Question: I am developing desktop application using vb.net and vs2008.
I have a DropDownList that I don't want it interact with use when the info is locked.
But if I disable it, it is greyed out and the text is not easy to read.
Is there any way to make radiobutton like readonly textbox?
I want text of the DropDownList looks black and itself is not clickable.

The above shows a disabled DropDownList with greyed out text and a readonly textbox
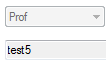
Answer: I recently encountered a similar issue. My solution was to remove all other values of the DropDownList except the one that is selected. This will keep the text as black as opposed to grey. Users will be able see the existing value and click it but will not be able to change it.
Hope this helps.